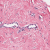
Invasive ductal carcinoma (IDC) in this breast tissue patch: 0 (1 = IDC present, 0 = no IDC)